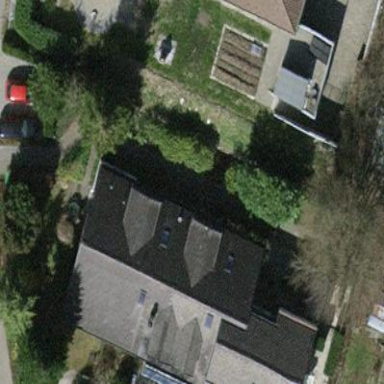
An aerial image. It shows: Terrace building.